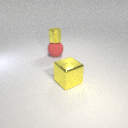
large yellow metal cube in front of large red rubber sphere